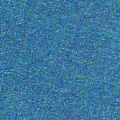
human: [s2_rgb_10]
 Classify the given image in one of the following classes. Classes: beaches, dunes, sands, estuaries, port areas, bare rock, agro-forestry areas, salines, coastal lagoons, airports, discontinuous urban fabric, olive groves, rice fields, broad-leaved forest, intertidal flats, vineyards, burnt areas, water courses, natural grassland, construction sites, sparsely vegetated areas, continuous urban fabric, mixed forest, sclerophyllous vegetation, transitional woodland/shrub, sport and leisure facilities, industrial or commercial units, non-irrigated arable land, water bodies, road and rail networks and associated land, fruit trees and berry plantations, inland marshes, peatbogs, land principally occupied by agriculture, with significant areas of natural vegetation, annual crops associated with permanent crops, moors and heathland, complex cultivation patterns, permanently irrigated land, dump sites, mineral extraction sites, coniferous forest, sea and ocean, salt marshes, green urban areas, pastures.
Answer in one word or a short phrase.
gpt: sea and ocean